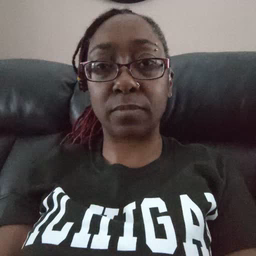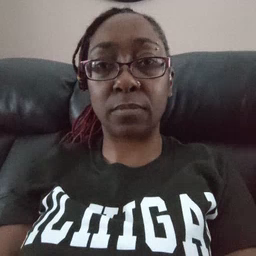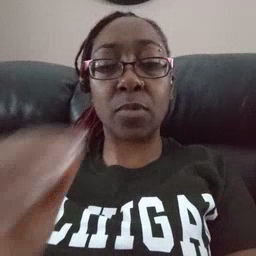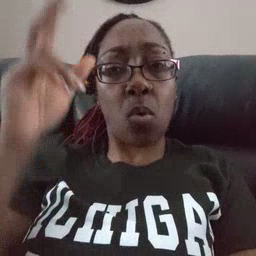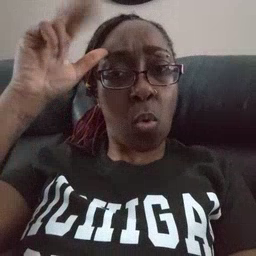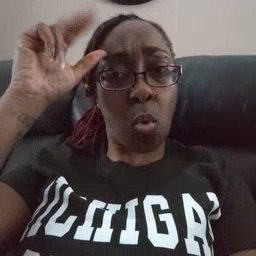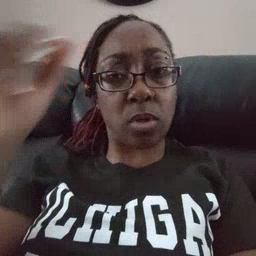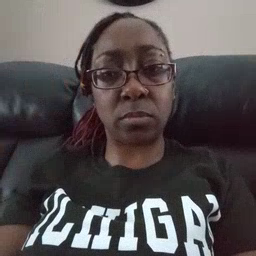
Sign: horse